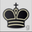
Piece: bK